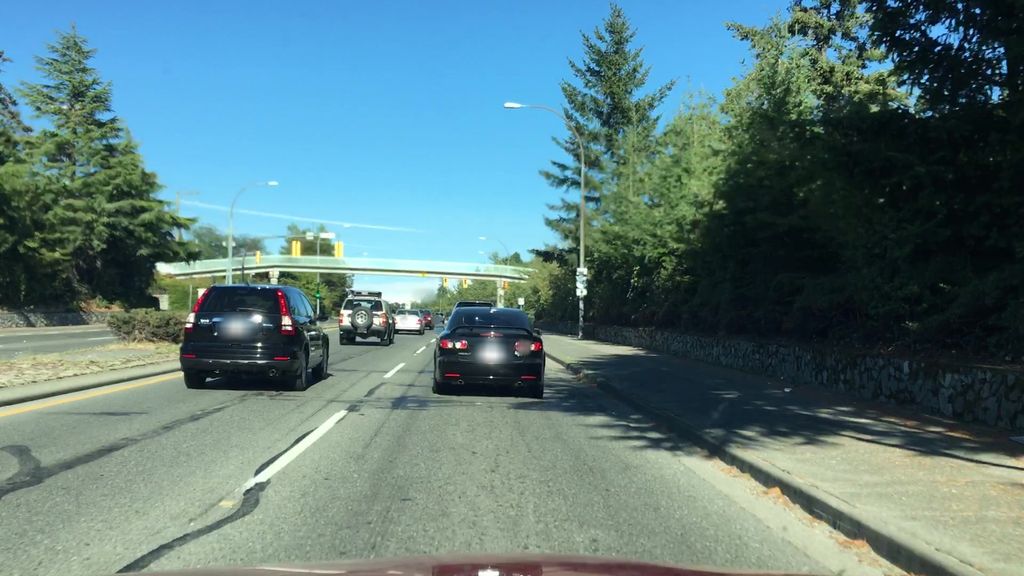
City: victoria